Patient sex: M
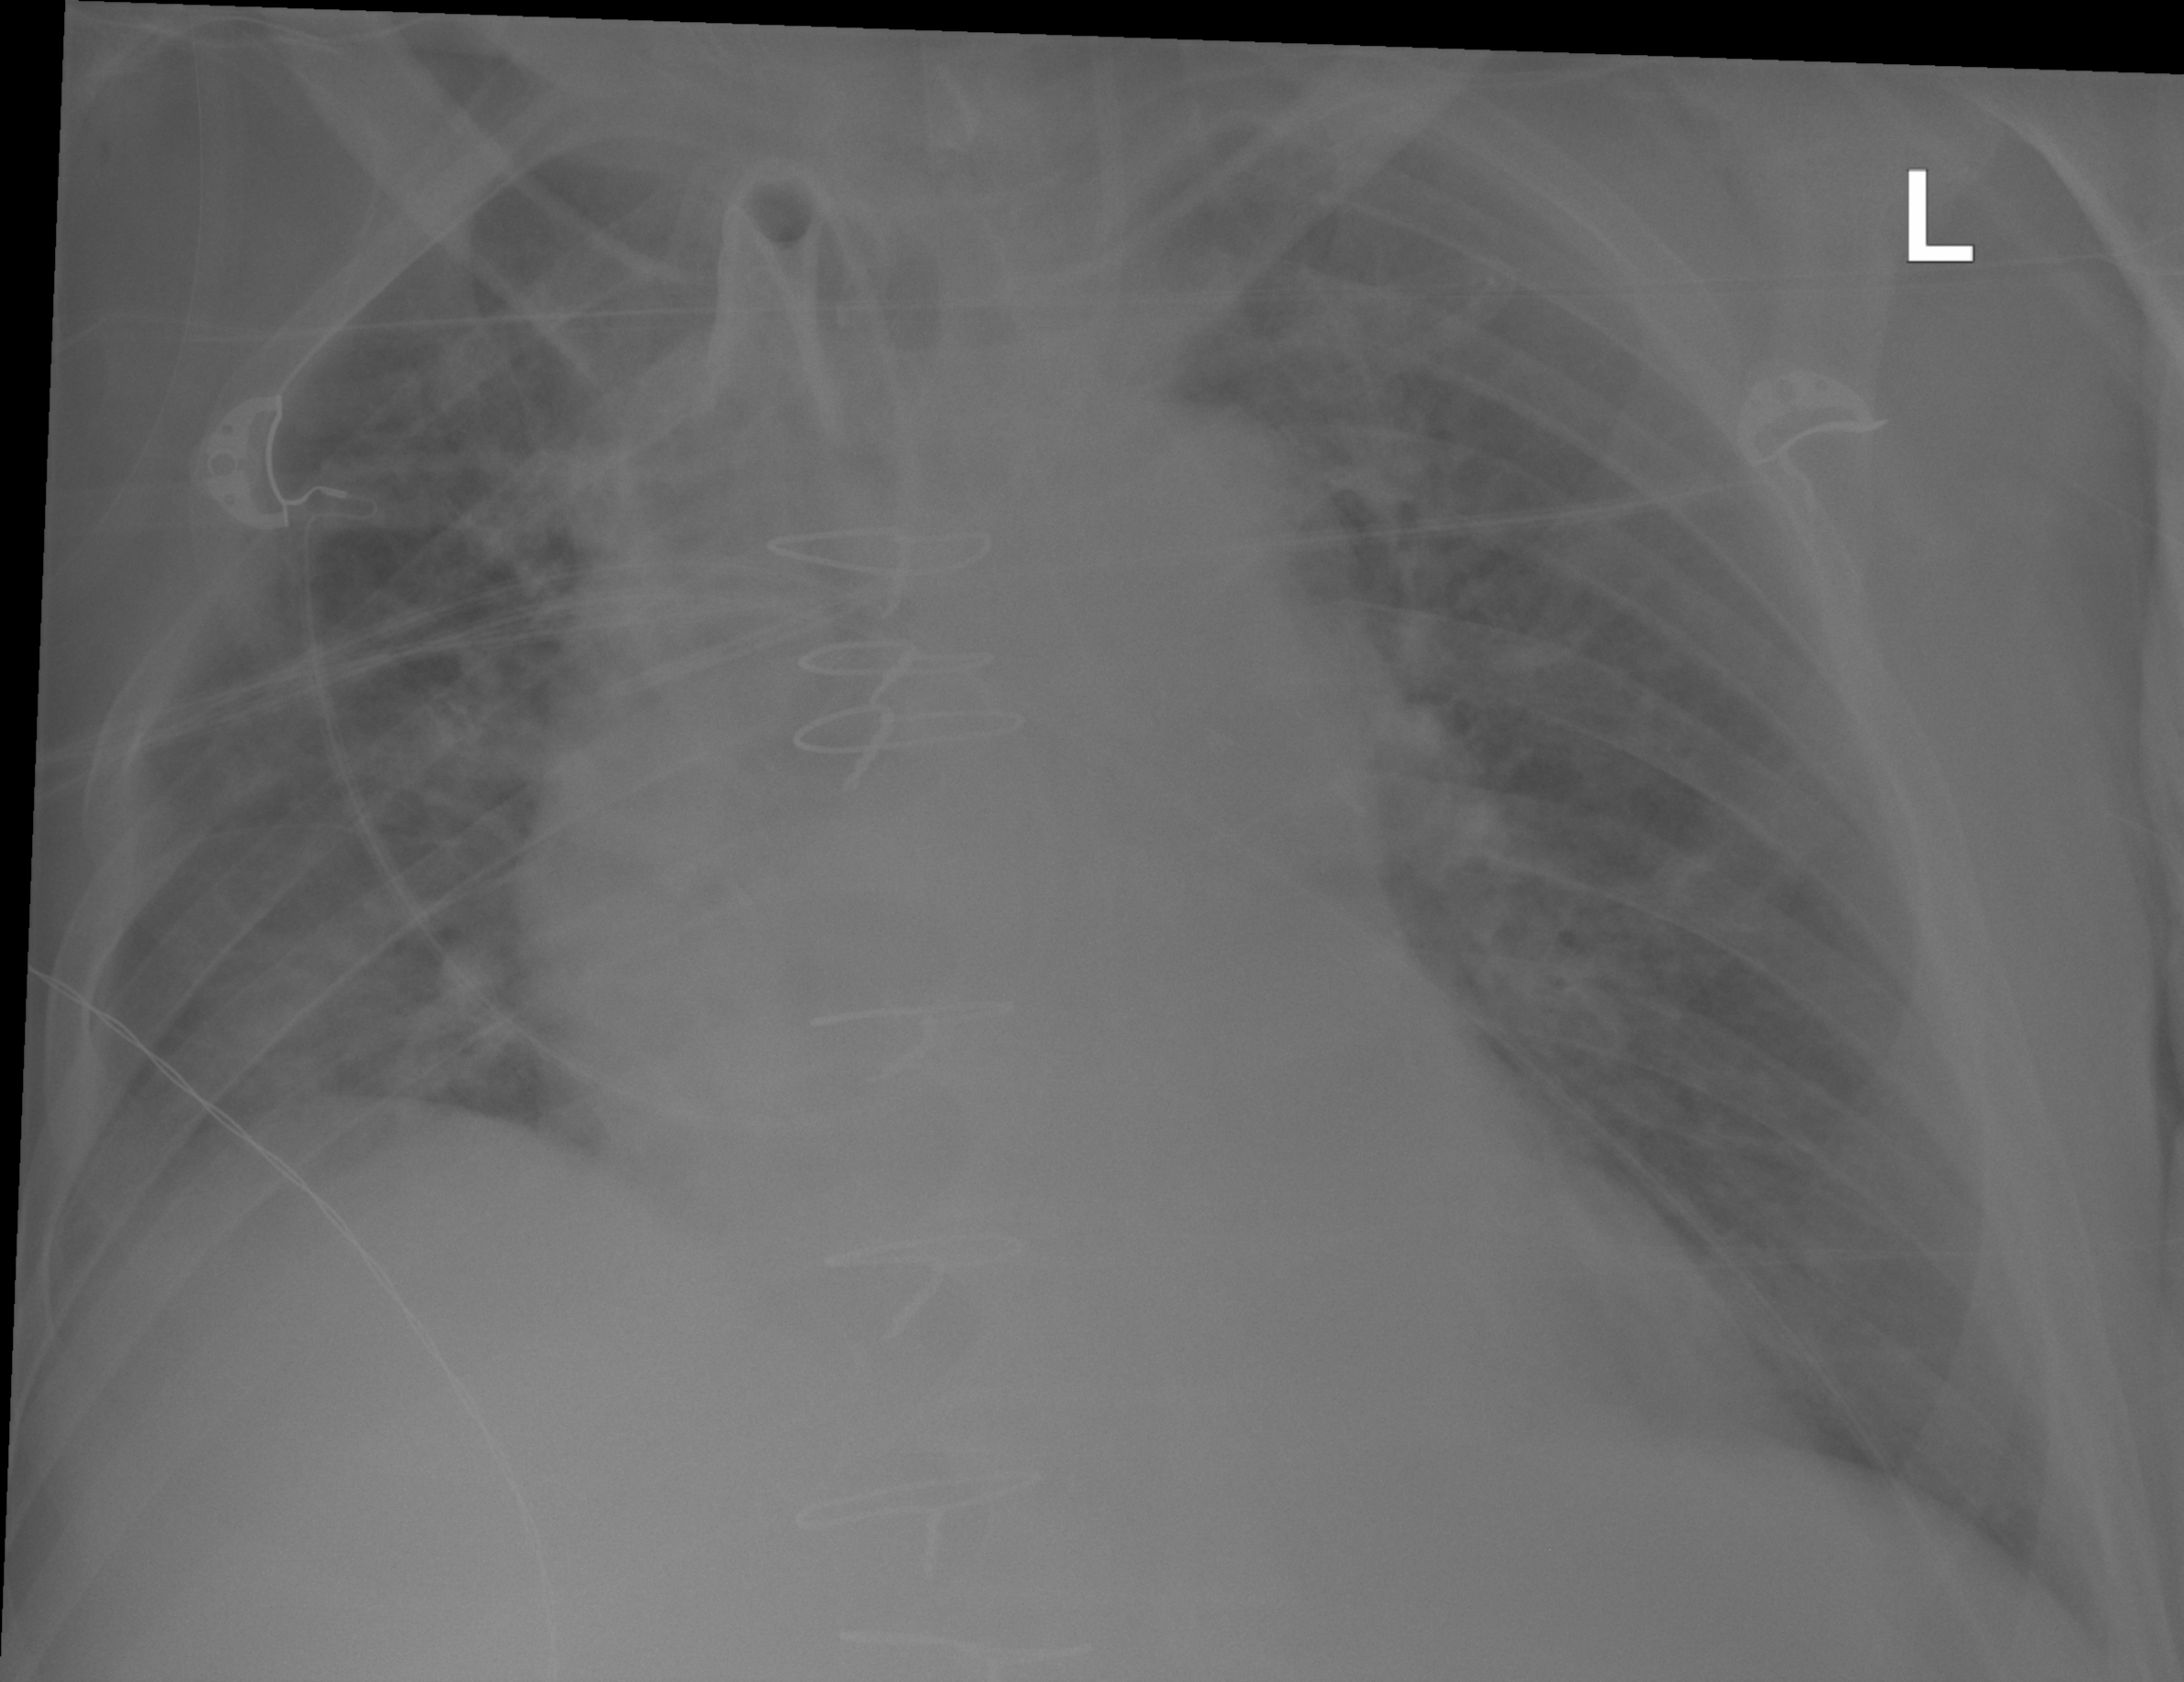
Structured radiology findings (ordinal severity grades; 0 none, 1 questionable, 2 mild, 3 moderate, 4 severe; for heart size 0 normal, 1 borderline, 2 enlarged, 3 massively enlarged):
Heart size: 2
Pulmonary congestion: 2
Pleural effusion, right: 0
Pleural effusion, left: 0
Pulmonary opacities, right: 2
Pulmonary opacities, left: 2
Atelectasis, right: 2
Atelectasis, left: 2